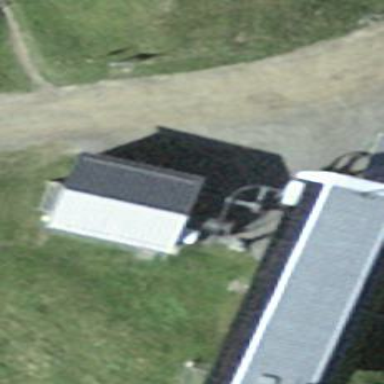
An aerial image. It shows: Service building.